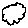
Label: cloud